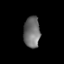
Tissue: lung
Cell type: Epithelial cells
Senescence score: 0.1979
Nuclear area (px): 502
Mean DAPI intensity: 111.002